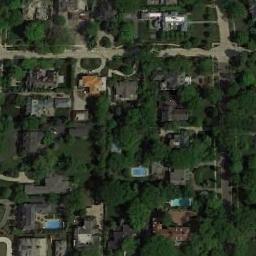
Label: medium_residential